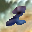
Label: 2